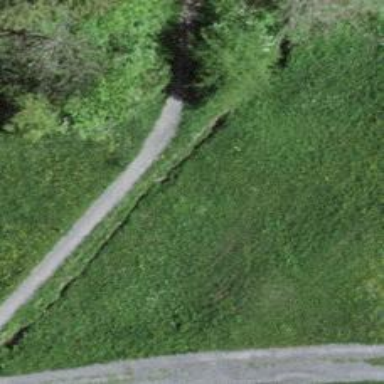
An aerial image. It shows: Pebblestone path.